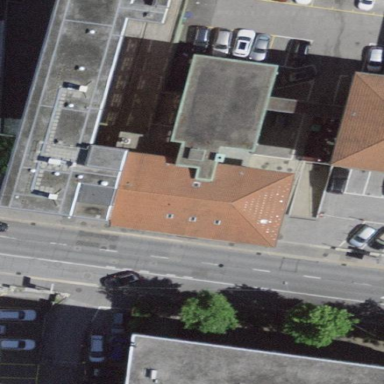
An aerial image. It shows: Hotel building.